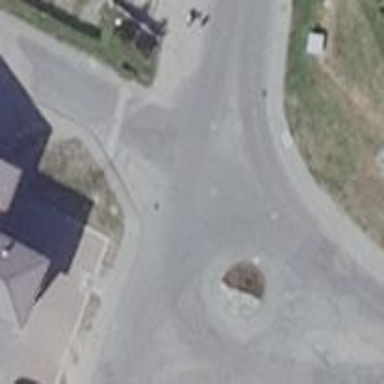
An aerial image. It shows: Unclassified road with asphalt surface. It has sidewalks on both sides.